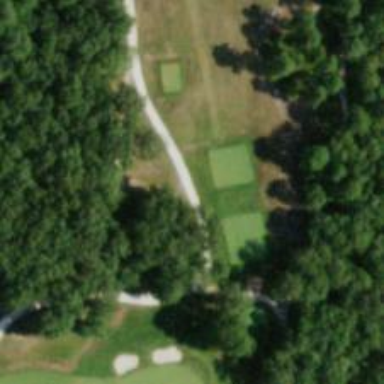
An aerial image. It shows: Service road used as golf cart path.